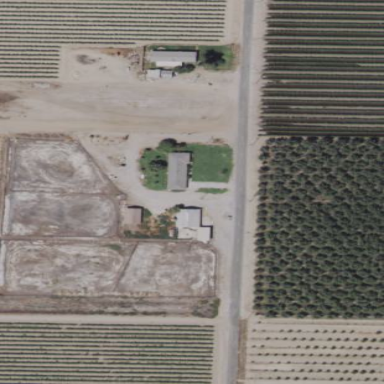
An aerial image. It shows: Farm.